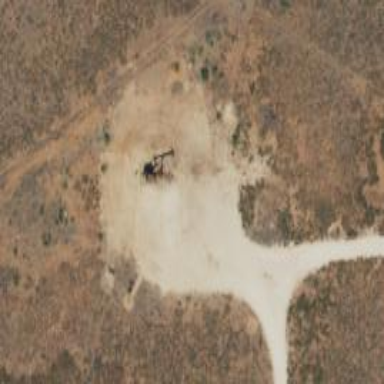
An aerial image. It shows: Petroleum well that is man-made.